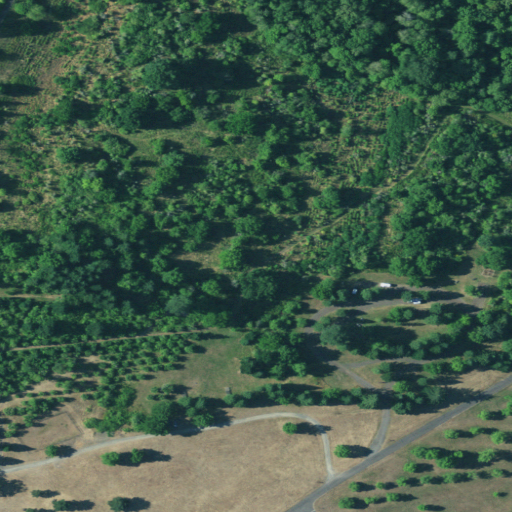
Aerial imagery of plain(s) in Oregon named Beaver Island containing pasture, woody wetlands, and herbaceous wetlands